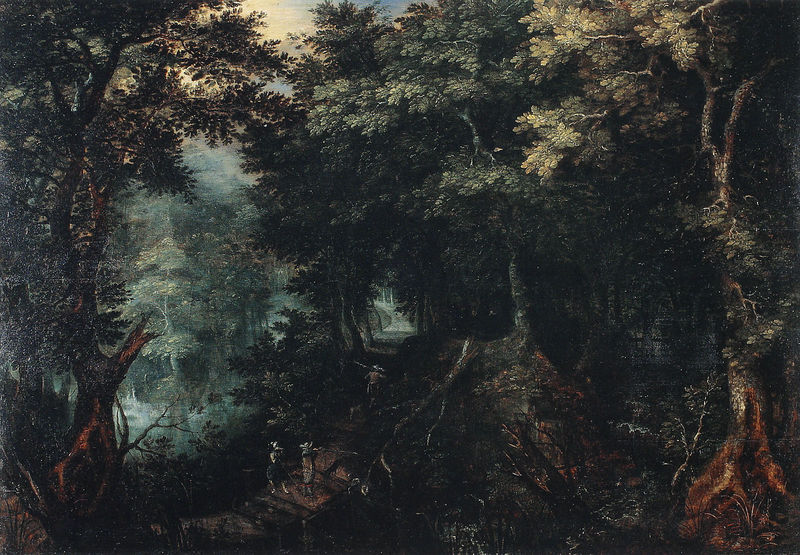
Titel: Waldlandschaft mit Reiter und Jägern
Künstler: Gillis van Coninxloo
Institution: Speyer, Historisches Museum der Pfalz
Schlagwörter: baum, blau, blätter, dunkel, gemälde, himmel, laub, wasser, bäume, fluss, grün, landschaft, menschen, see, teich, äste, braun, hüte, licht, männer, nacht, ölbild, weg, wolke, öl, natur, brücke, wald, düster, spazieren, lichtung, jagd, wurzeln, jäger, geäst, wanderer, urwald, jagen, dschungel, bläume